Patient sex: F
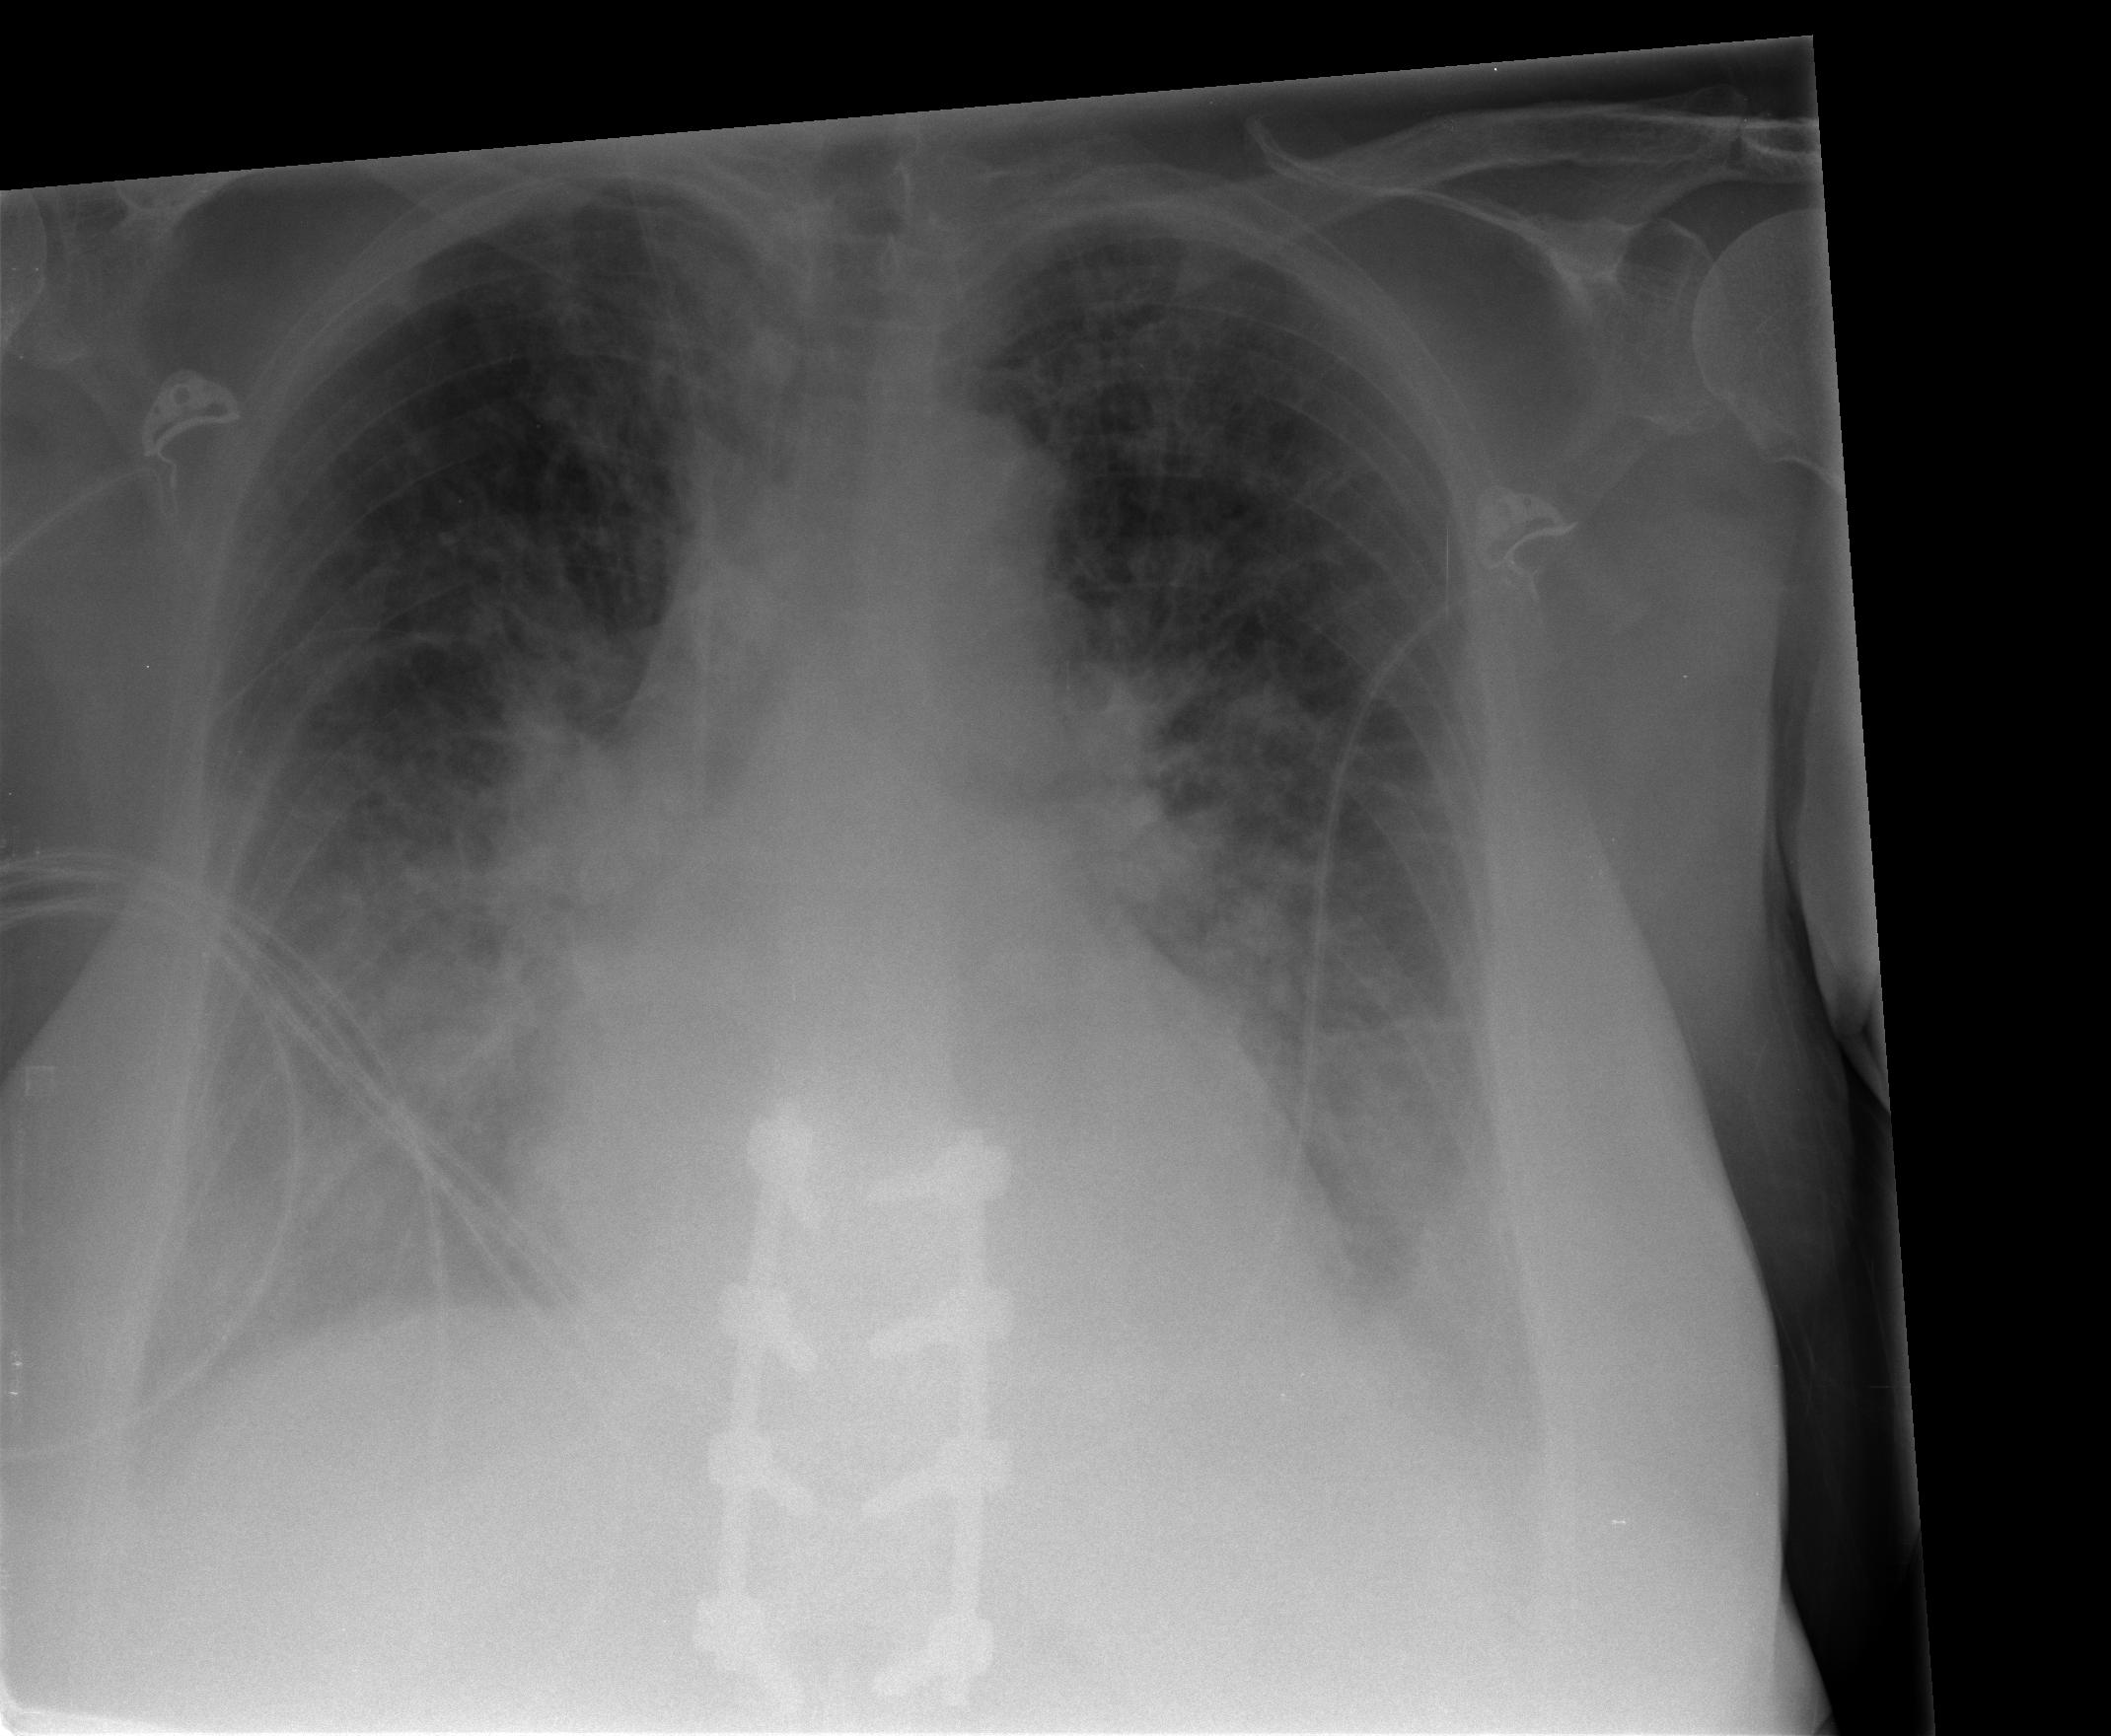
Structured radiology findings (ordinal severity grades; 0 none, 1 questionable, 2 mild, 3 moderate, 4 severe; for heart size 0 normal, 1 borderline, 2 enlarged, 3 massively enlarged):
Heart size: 2
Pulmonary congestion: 3
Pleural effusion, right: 2
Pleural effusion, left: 2
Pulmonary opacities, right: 2
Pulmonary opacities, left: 2
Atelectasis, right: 3
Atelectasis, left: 3